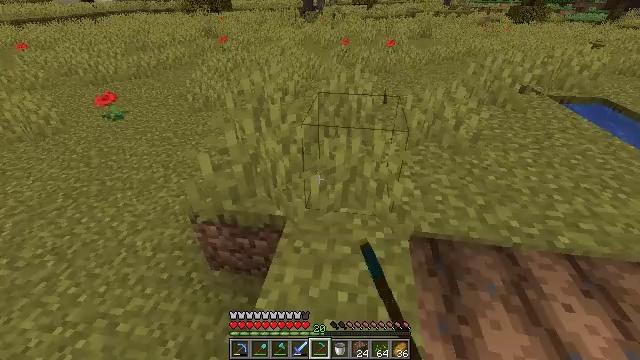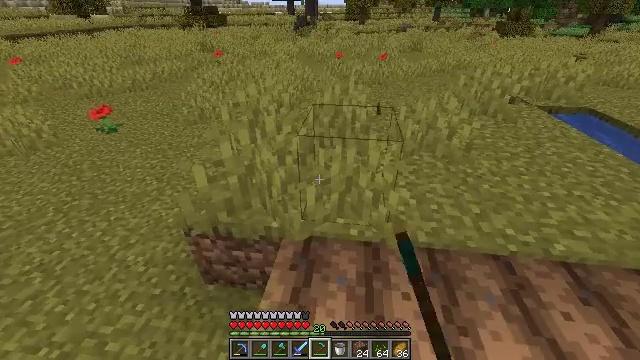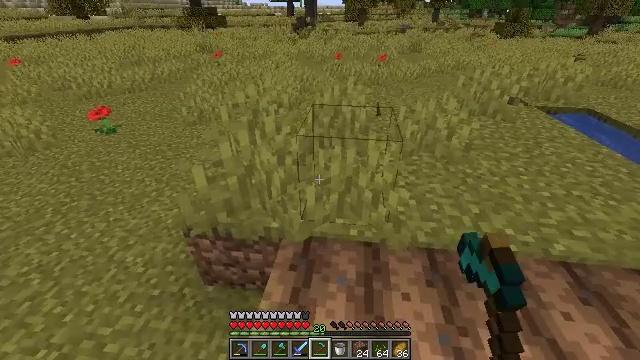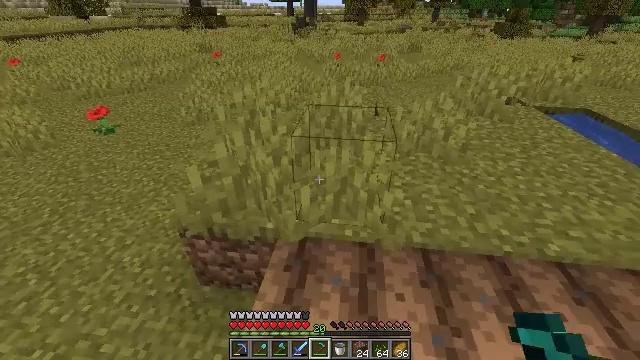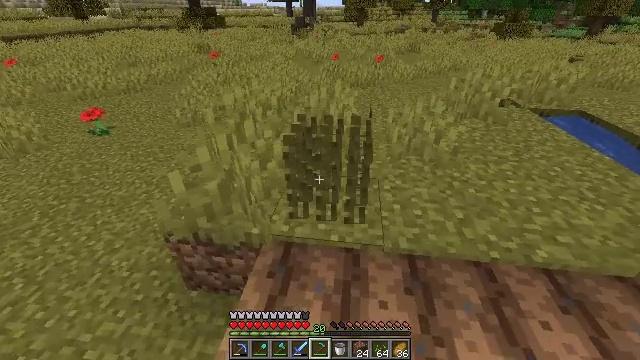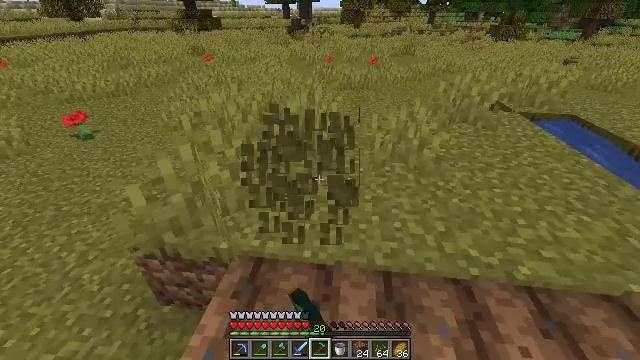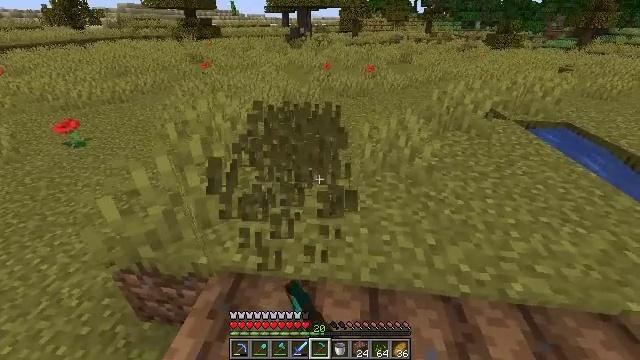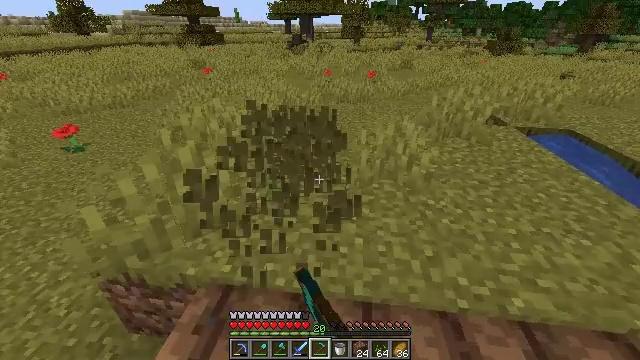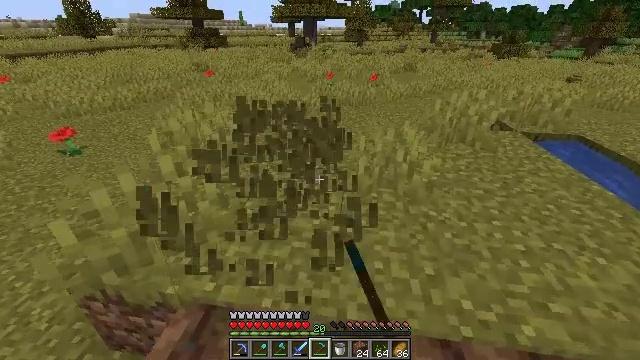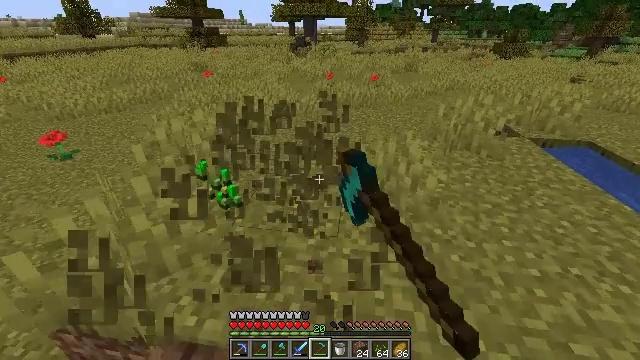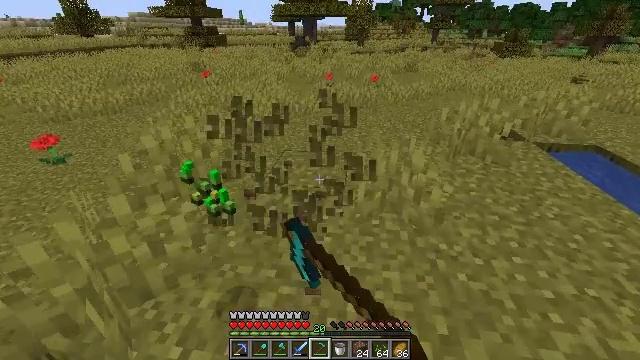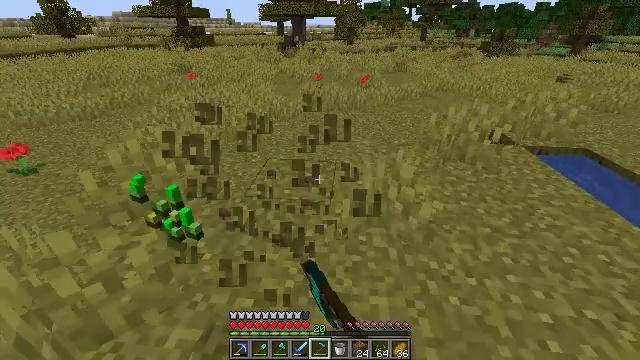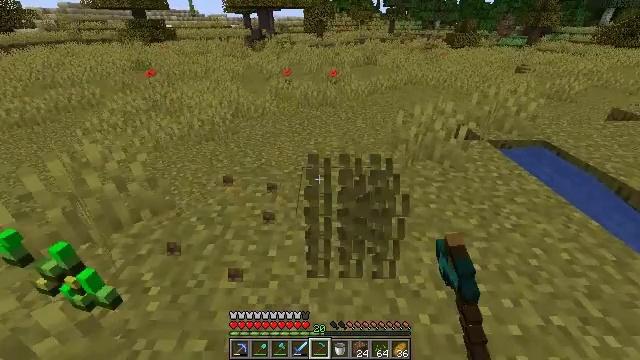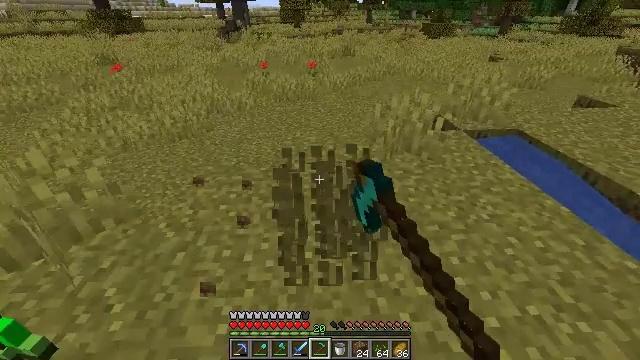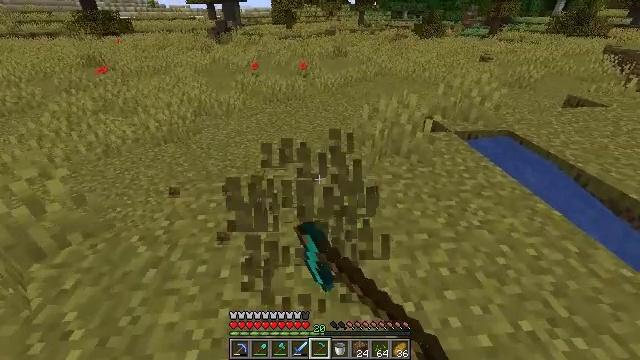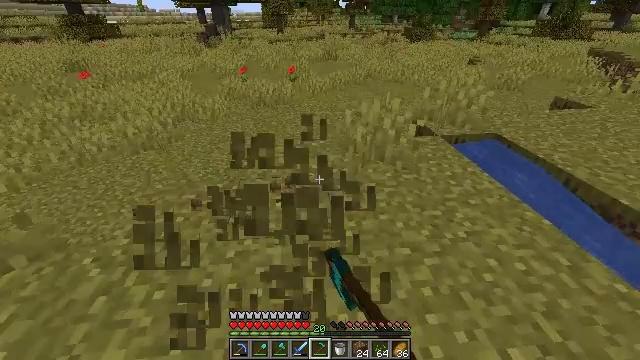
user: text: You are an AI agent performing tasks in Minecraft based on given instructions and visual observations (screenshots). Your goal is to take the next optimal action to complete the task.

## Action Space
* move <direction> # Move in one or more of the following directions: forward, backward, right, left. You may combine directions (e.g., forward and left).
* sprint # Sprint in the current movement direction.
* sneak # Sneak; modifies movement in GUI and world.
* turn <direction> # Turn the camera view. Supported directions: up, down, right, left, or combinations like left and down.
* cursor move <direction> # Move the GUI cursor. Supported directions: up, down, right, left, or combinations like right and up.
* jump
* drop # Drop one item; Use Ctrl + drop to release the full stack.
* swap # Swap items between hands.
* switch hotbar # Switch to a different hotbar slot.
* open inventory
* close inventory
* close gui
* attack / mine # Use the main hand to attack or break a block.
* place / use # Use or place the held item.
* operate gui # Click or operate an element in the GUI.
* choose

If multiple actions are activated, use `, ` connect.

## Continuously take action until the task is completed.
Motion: motion action
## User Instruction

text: Break the grass block.
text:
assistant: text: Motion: turn right and up
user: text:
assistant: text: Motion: no_op
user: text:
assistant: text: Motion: move right
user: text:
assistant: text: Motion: move forward and move right, attack / mine
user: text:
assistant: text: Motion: move forward and move right, attack / mine
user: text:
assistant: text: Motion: move forward and move right, turn up, attack / mine
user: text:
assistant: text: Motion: move forward, turn up, attack / mine
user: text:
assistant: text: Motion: move forward, attack / mine
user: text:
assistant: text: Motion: move forward, attack / mine
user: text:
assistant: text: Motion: move forward and move right, attack / mine
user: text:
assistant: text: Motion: move forward and move right, turn right, attack / mine
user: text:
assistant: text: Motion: move forward and move right, turn right and down, attack / mine
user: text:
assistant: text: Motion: move forward and move right, turn right and down, attack / mine
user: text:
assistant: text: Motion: move forward and move right, turn right, attack / mine
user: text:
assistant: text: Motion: move forward and move right, turn right, attack / mine
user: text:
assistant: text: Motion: move forward and move right, turn right and up, attack / mine
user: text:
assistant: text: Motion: move forward and move right, turn right and up, attack / mine
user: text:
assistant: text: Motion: move forward and move right, turn right and up, attack / mine
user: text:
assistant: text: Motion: turn right and up, attack / mine
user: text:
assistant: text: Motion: turn right, attack / mine
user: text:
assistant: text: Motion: attack / mine